Aerial crown-view tile of a tropical tree (Barro Colorado Island, Panama), acquired 20241014:
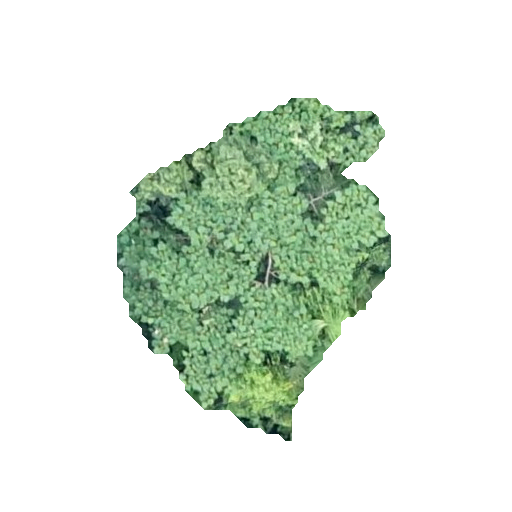
Species: Ochroma pyramidale
GBIF accepted scientific name: Ochroma pyramidale
Crown area: 94.498 m²